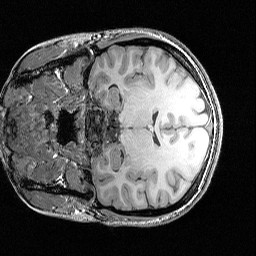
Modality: T1w
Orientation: coronal
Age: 23
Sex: female